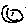
Label: smiley face